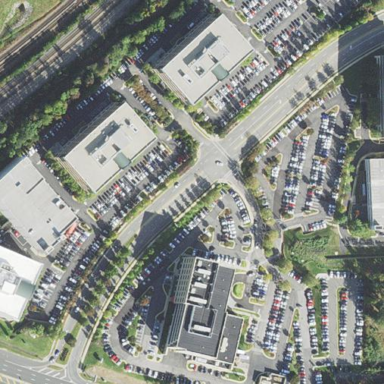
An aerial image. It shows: Commercial area.